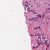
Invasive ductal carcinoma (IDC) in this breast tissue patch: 1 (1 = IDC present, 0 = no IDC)